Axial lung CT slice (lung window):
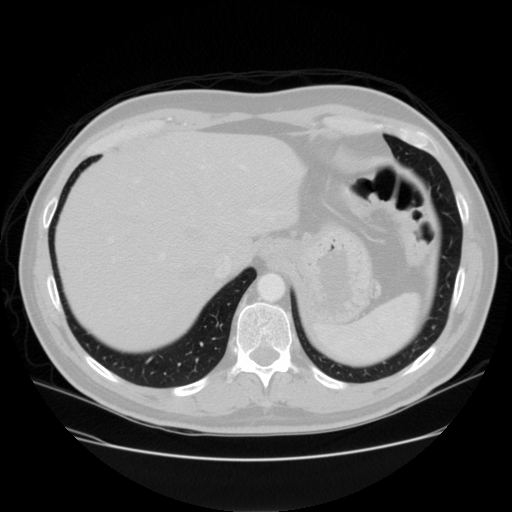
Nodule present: no